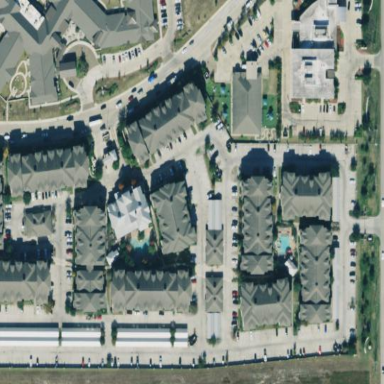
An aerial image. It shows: Residential area with apartments.